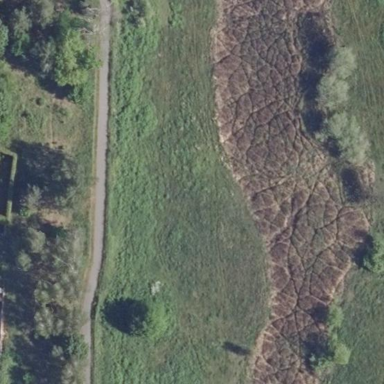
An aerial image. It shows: Swampy wetland area.